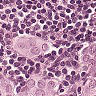
Metastatic tissue present: yes